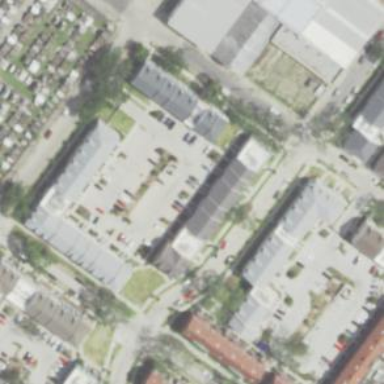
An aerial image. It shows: Terrace building.